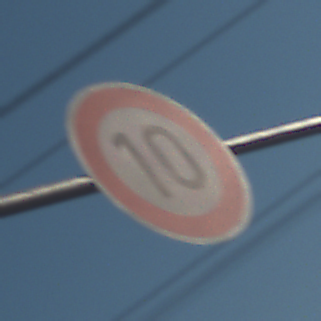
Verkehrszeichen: Geschwindigkeit10
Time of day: MorningAfternoon
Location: Outdoor (Urban)
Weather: Clear
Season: NotSpecified
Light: Natural